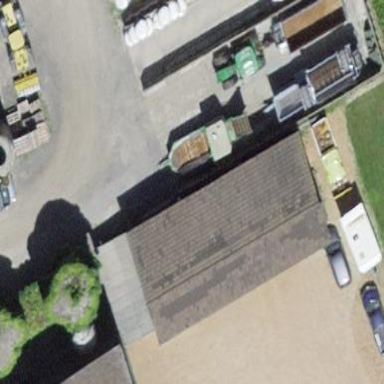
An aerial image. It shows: Farm building.